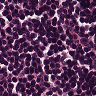
Metastatic tissue present: no